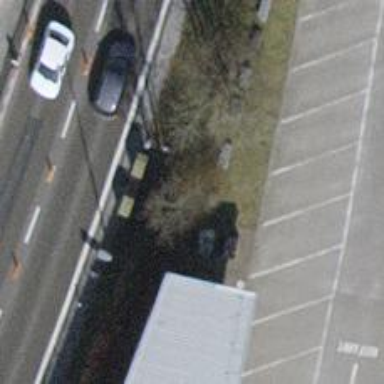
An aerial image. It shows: Surveillance system is in place.